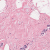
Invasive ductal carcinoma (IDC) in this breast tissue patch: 0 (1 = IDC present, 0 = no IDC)